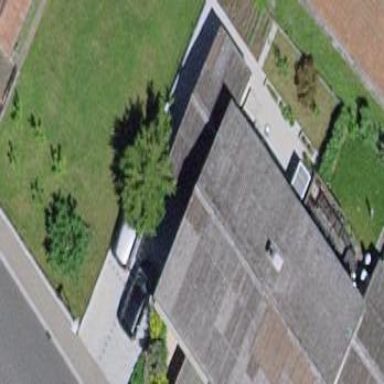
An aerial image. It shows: Semi-detached house with gabled roof.